Interaction volume radius: 10 \u00c5
Interaction volume height: 10 \u00c5
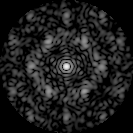
Disorder parameter: 0.693